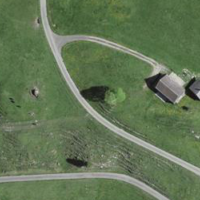
EUNIS habitat code: 25
Species observed at this site:
Crepis aurea
Orchis mascula